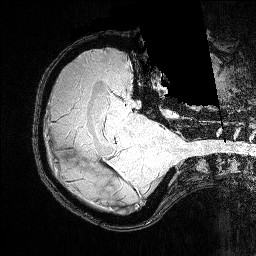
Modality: FLASH
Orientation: axial
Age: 31
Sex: female